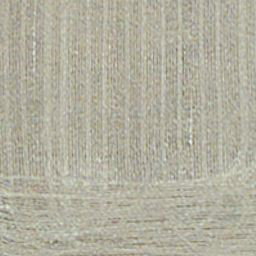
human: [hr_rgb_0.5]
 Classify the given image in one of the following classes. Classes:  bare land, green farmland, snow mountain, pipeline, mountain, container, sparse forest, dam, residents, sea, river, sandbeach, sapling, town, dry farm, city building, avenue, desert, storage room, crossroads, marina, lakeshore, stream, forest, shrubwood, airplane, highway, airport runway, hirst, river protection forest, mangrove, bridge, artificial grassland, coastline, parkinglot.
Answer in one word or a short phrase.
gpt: dry farm